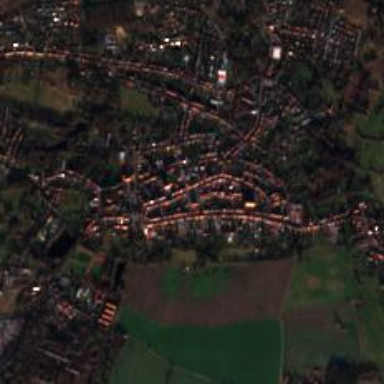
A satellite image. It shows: Town.